Question: I installed the 'Add-In Analysis ToolPak' in Excel.
My VBE has changed to look like this:

How can remove the Add-In and restore my VBE interface especially Project Explorer to the interface I'm used to?
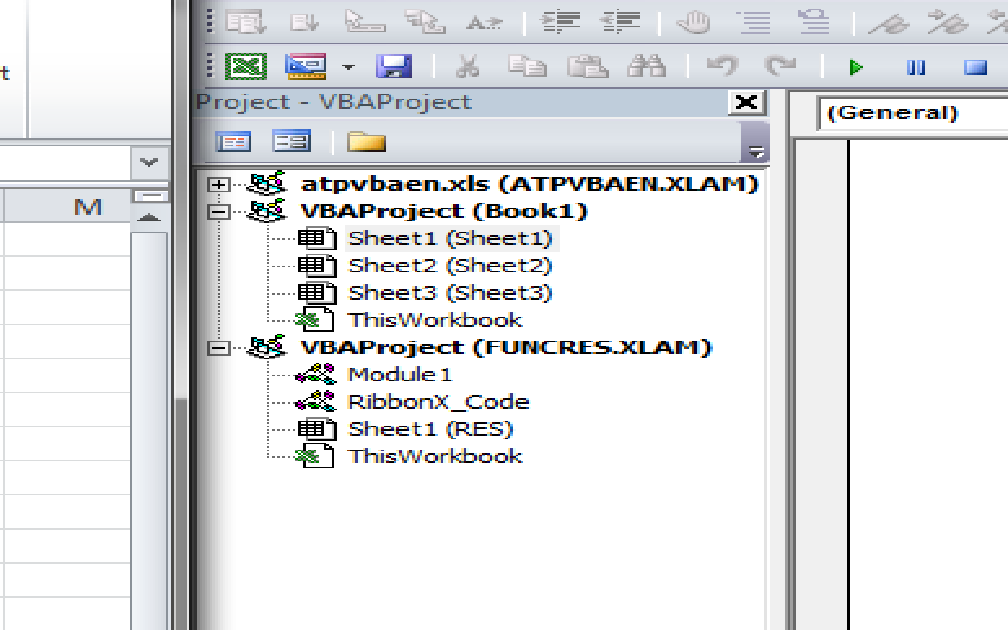
Answer: The VBE contains the code modules for all installed Add-Ins.
Analysis Toolpak ships with Excel, it should be safe and nothing to worry about.
If you really want to remove it you can do so from Developer | AddIns and then uncheck to remove: